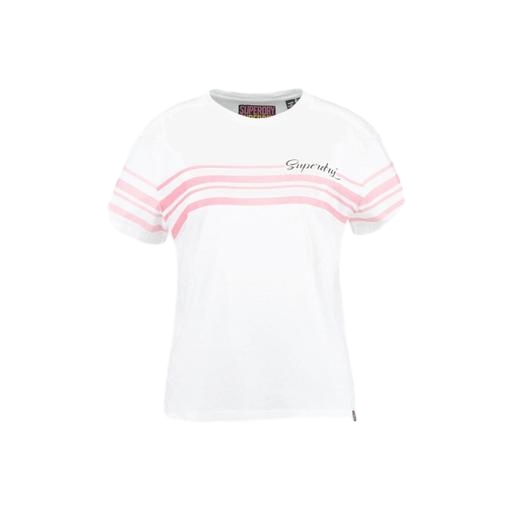
graphic tee, club stripe tee, white graphic tee, white background